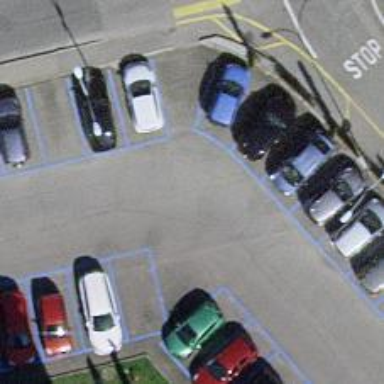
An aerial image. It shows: Parking aisle designated as service road.